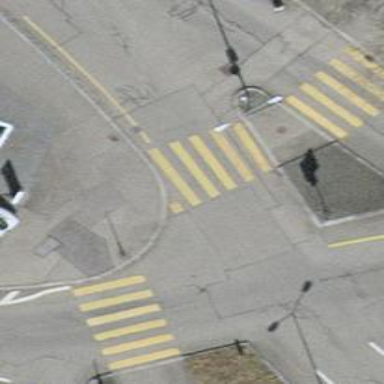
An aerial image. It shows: Uncontrolled zebra crossing on the road.